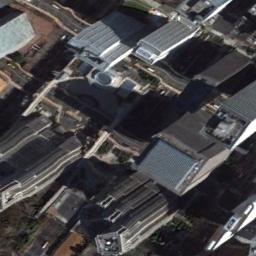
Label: commercial_area